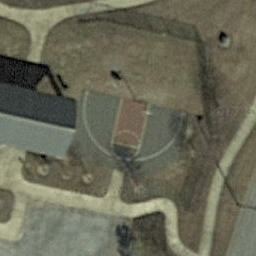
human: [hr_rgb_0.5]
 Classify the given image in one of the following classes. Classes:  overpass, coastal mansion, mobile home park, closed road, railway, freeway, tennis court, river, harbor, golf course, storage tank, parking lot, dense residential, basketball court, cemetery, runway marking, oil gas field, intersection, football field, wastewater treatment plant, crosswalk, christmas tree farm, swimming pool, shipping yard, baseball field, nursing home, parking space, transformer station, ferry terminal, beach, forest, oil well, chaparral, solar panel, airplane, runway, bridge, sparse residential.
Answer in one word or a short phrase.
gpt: basketball court